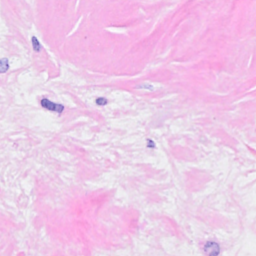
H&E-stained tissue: Breast